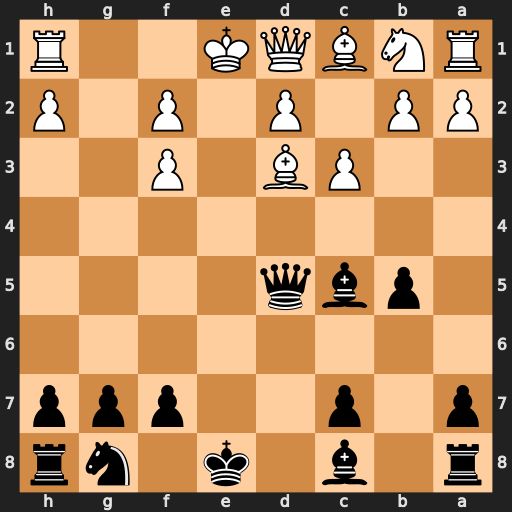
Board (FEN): r1b1k1nr/p1p2ppp/8/1pbq4/8/2PB1P2/PP1P1P1P/RNBQK2R
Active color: b
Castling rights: KQkq
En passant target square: -
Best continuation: Qxd3 Qe2+ Qxe2+